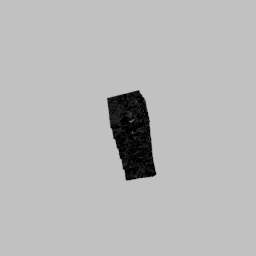
Label: architecture